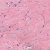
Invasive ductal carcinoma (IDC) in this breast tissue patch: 0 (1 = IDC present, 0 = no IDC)